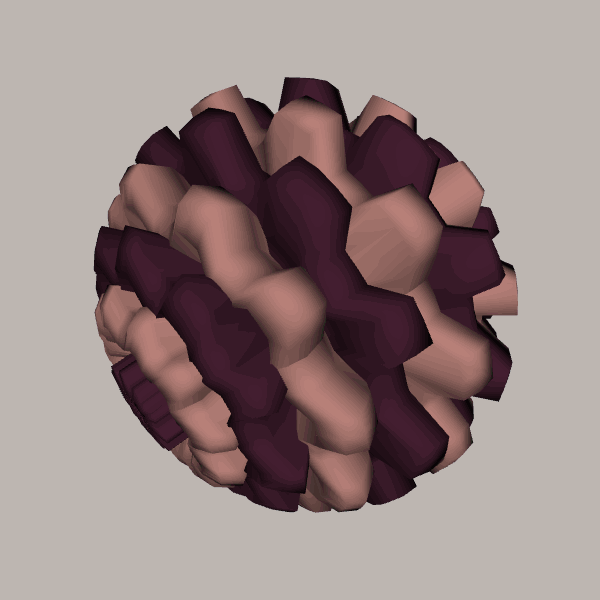
Background: light